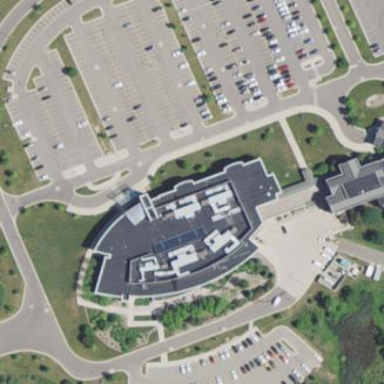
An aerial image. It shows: Clinic building providing healthcare services.